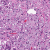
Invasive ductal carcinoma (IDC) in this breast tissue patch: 0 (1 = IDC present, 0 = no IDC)